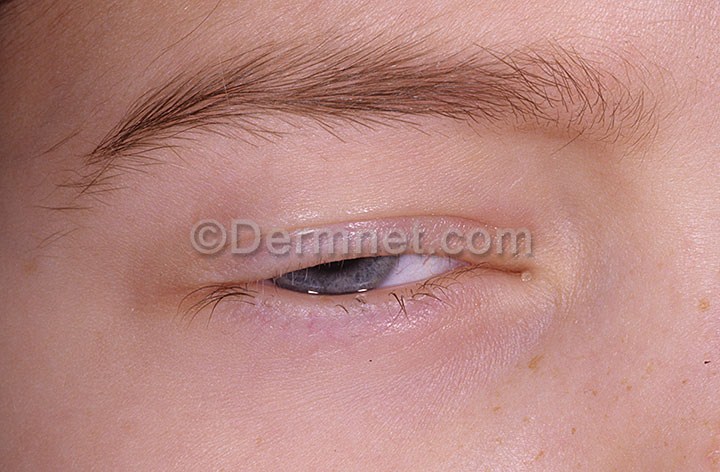
Disease: Nail Fungus and other Nail Disease